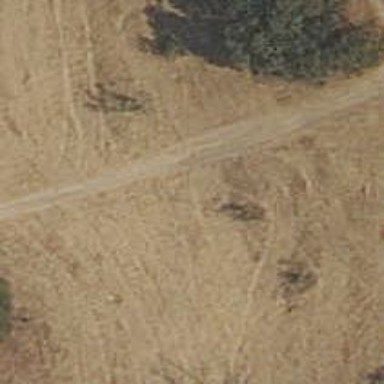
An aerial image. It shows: Dirt path.